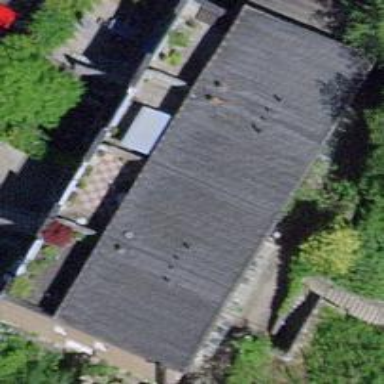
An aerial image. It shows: Terrace building.